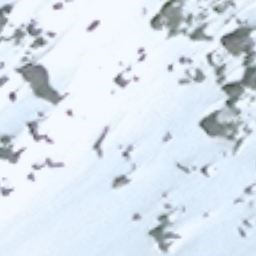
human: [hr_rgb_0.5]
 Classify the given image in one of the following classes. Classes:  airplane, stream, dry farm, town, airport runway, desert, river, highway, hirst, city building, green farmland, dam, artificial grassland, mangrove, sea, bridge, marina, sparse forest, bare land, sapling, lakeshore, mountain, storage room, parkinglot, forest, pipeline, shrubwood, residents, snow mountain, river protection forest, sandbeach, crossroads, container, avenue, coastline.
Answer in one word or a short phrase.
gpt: snow mountain